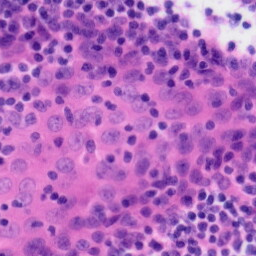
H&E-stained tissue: Tonsil